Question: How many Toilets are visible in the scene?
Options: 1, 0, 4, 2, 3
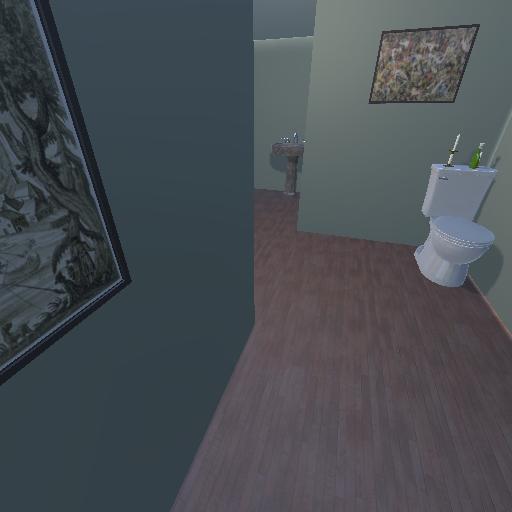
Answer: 1